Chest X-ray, AP view. Patient: 82 years old, sex M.
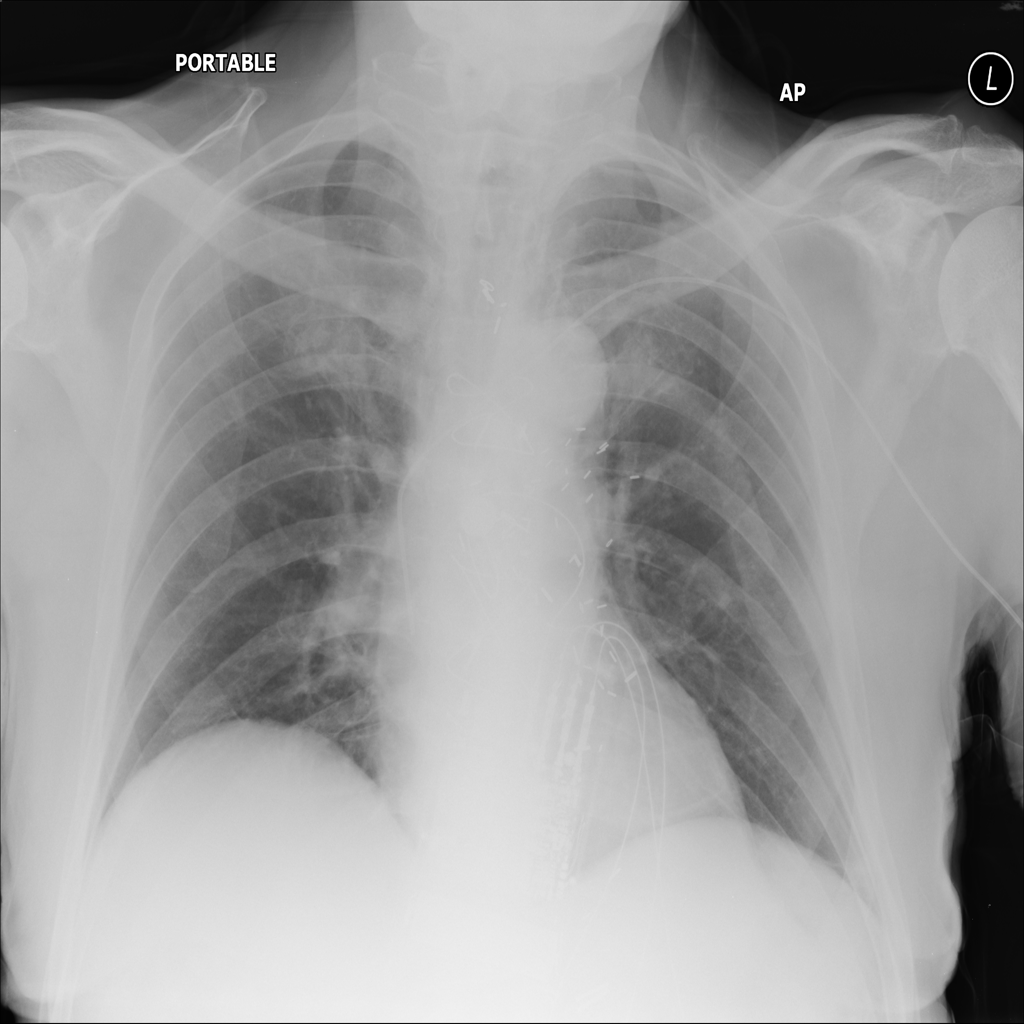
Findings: No Finding